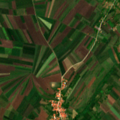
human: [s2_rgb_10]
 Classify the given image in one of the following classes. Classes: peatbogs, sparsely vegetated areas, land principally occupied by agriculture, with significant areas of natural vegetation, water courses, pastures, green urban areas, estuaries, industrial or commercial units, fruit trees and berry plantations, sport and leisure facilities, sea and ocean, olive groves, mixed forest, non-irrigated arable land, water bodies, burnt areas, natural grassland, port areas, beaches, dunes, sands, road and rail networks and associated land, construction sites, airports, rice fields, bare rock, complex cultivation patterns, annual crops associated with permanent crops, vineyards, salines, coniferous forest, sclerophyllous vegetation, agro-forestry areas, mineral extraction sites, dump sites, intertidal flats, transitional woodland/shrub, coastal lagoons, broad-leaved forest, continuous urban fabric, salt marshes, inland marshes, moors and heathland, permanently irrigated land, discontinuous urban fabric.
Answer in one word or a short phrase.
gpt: discontinuous urban fabric, non-irrigated arable land, complex cultivation patterns